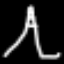
Label: The Eiffel Tower